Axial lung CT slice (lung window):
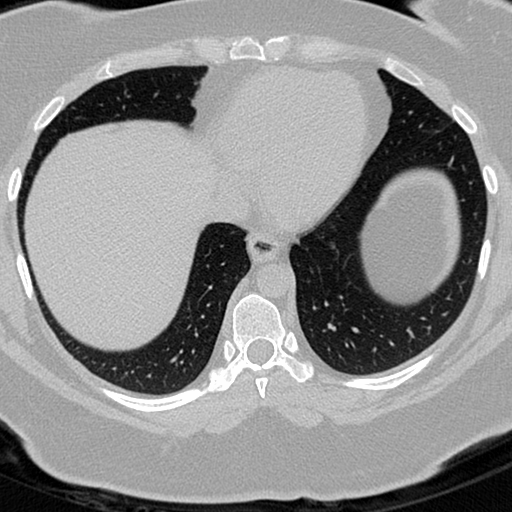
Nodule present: no